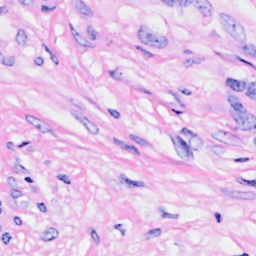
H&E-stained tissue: Breast